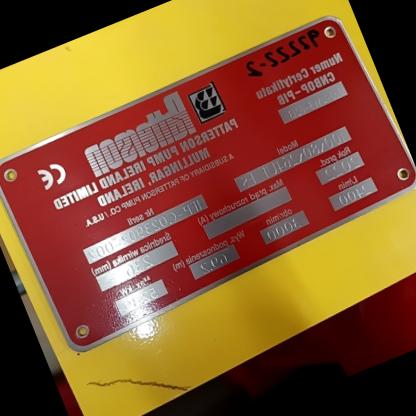
Klasa: tabliczka-znamionowa